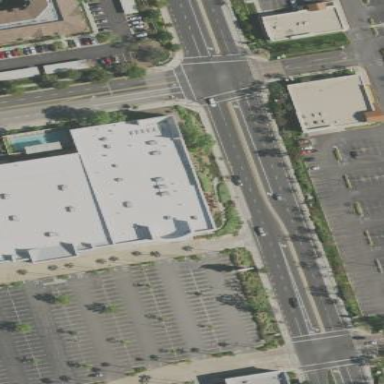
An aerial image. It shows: Building used as fitness center.